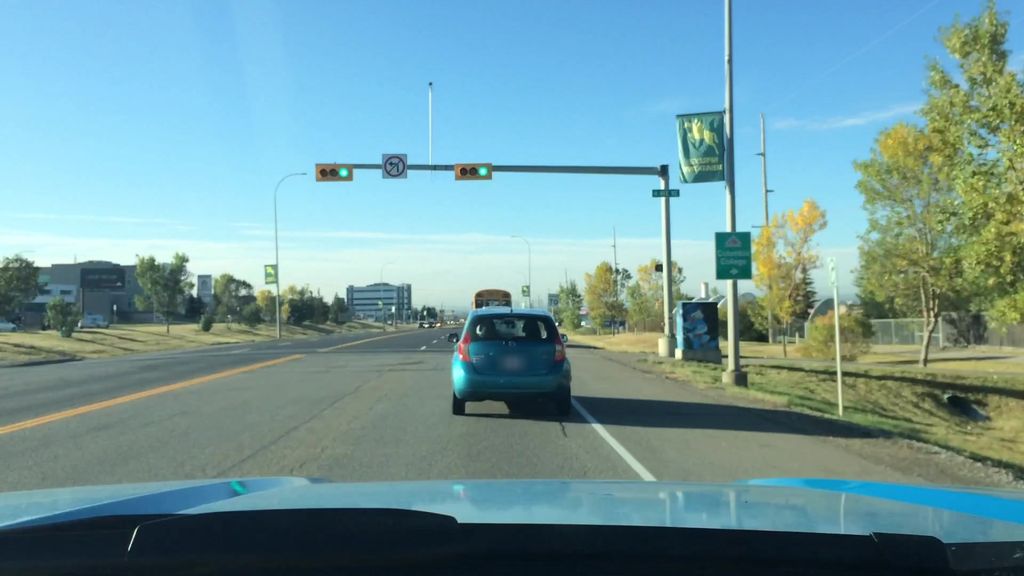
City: calgary